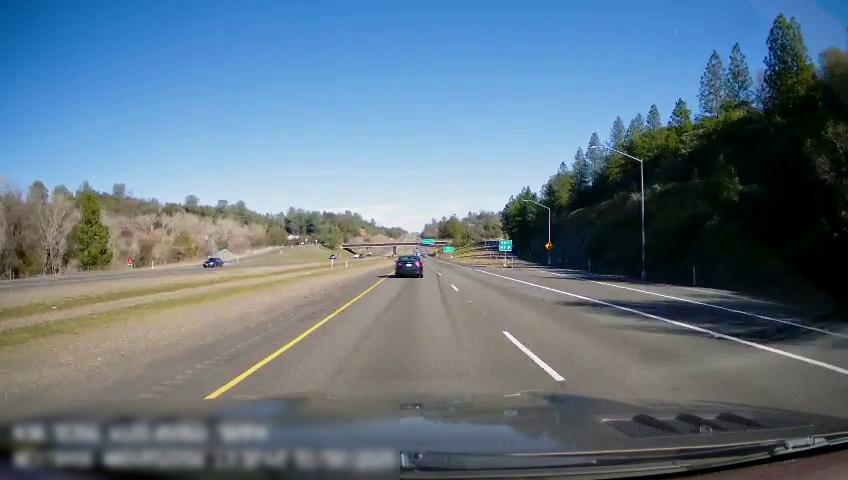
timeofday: Day
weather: Sunny
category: Drivable Space
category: Drivable Space
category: Vehicles | Car
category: Vehicles | Car
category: Lanes | Current Lane
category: Lanes | Current Lane
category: Lanes | Alternate Lane
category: Lanes | Alternate Lane
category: Traffic | Signs
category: Traffic | Signs
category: Traffic | Signs